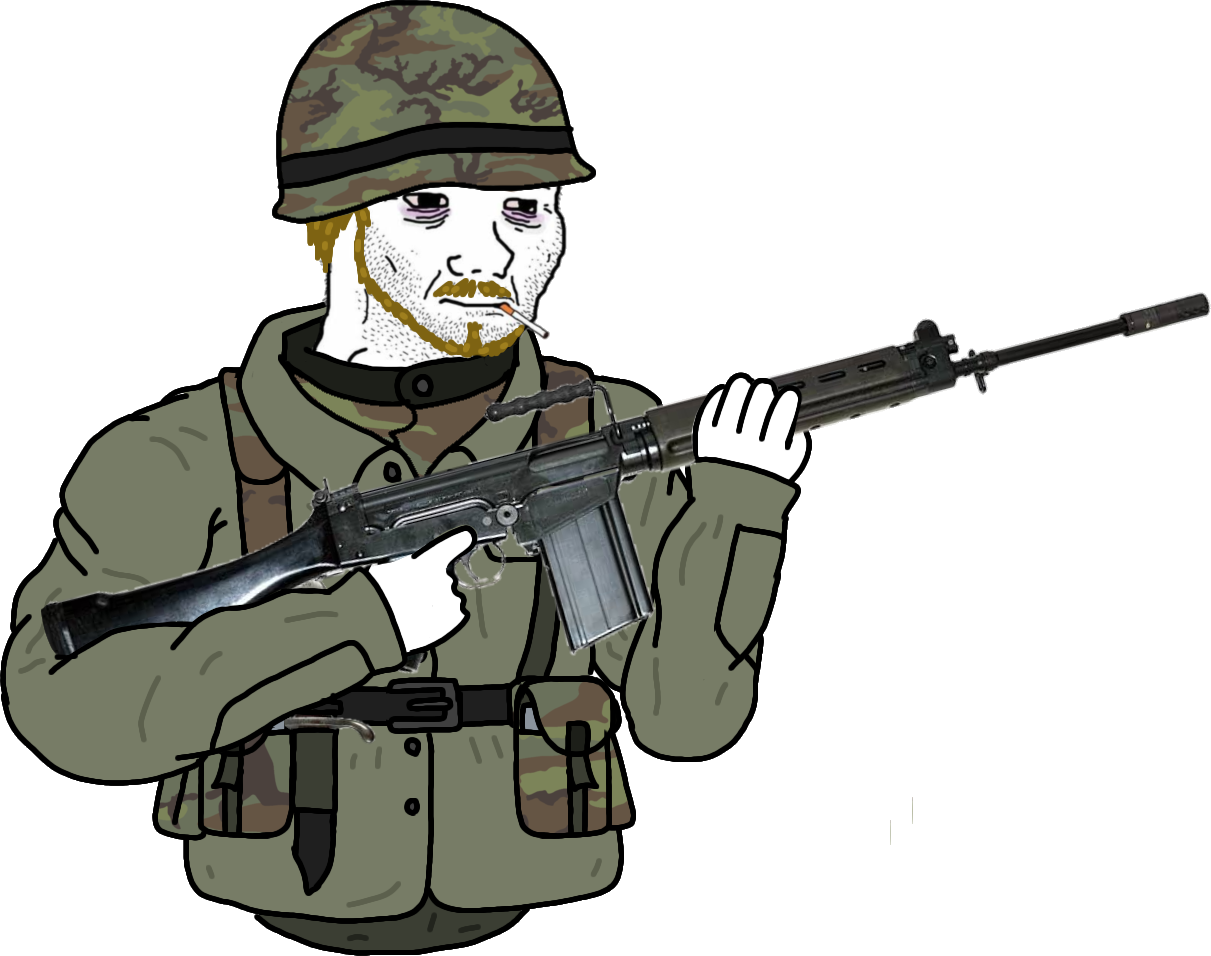
Label: 5_unsorted